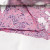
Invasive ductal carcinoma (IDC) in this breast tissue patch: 0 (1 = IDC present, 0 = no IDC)